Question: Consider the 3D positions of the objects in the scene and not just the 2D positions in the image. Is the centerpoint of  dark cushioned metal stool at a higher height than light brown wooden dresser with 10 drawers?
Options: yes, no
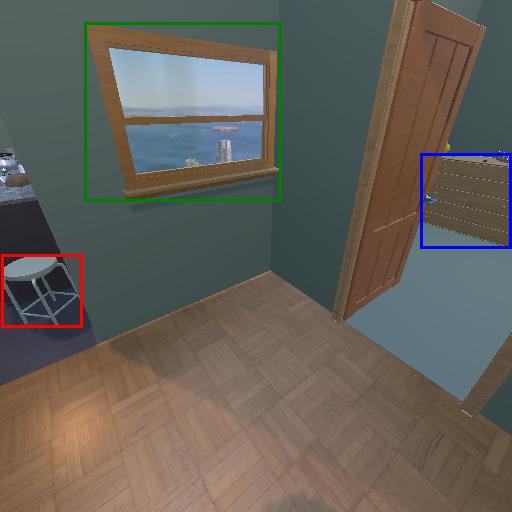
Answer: yes